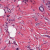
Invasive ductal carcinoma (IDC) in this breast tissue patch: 0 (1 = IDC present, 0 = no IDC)